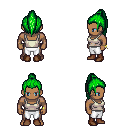
a pixel art fantasy rpg character, male body template, human, dark skin, white pirate shirt, white pants, green long topknot hairstyle, bracelets, brown shoes, four views (front, back, left, right), 2x2 character sprite sheet, small pixel art, hard edges, no anti-aliasing